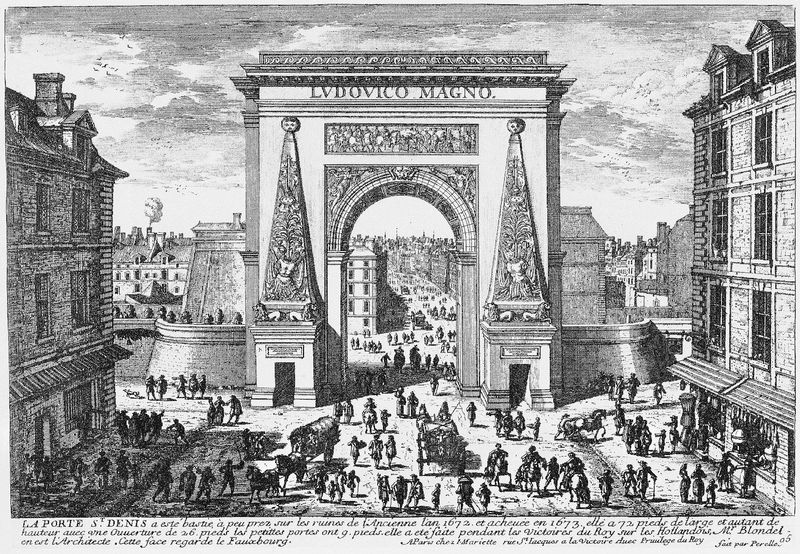
Titel: Porte Saint-Denis in Paris
Künstler: Francois Blondel
Standort: Paris, Porte Saint-Denis (EU - F)
Schlagwörter: himmel, schatten, wolken, menschen, stadt, fenster, dach, steine, häuser, vögel, qualm, pferd, pferde, schrift, bogen, fassaden, gehstock, platz, wagen, tor, druck, etagen, gaube